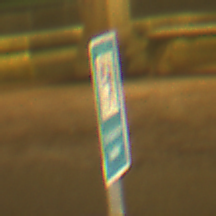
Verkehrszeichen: Verkehrshelfer
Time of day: Night
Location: Outdoor (Urban)
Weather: Overcast
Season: NotSpecified
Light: Artificial